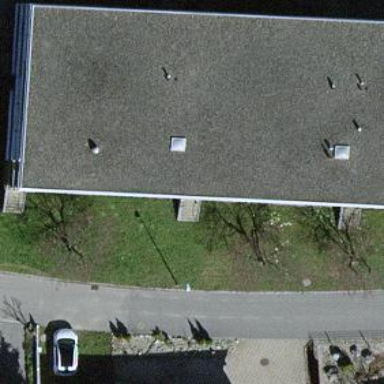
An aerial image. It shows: Building with apartments and flat roof.